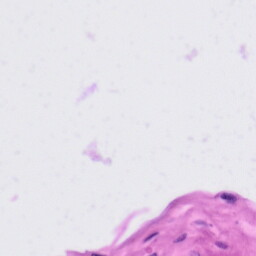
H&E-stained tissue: Tonsil